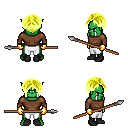
a pixel art fantasy rpg character, male body template, orc, green skin, brown long-sleeve shirt, white pants, gold parted hairstyle, gold gloves, black shoes, spear, four views (front, back, left, right), 2x2 character sprite sheet, small pixel art, hard edges, no anti-aliasing